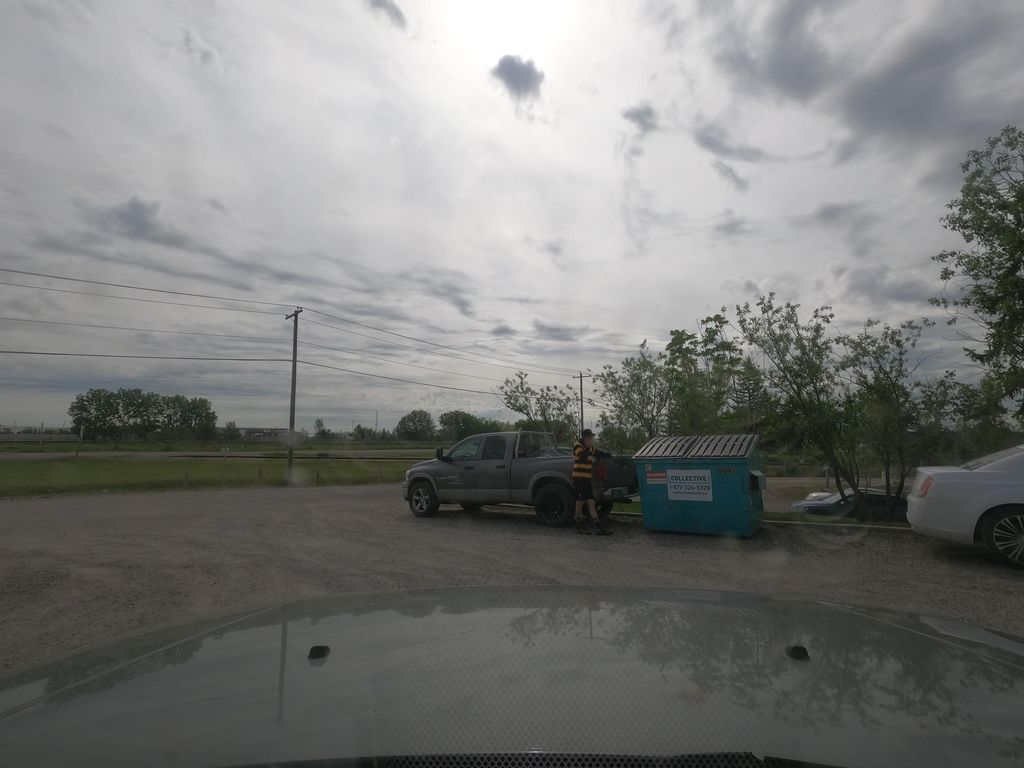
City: calgary